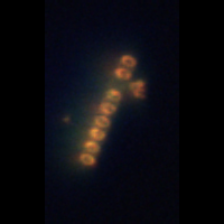
Taxon: Skeletonema
Group: Diatoms